Question: I have a little problem, how to show the footer just like below? is it possible from the code or from the properties? thanks beforehand.

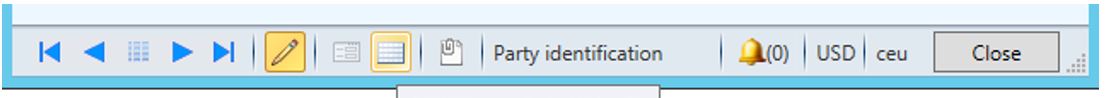
Answer: The footer is a status bar.
It is controlled by the 'StatusBarStyle' property of the design node.
From <URL>:
> Determines how to display the status bar on a form. Use this property
to hide the status bar, display only help information, display status
bar elements based on the WindowType, or to always display the full
status bar. Forms with a WindowType of ListPage, ContentPage, or
Workspace ignore this property.
When set to 'Auto' it looks at the 'WindowType' to infer the value. Lookups do not have status bar etc.